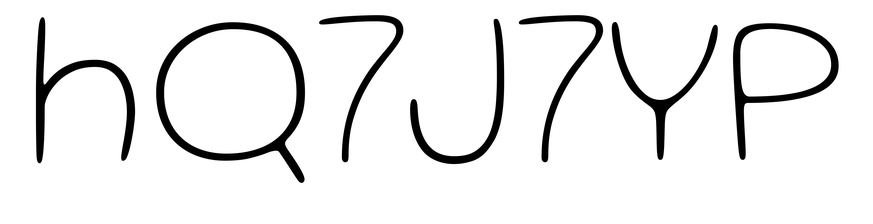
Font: Gluten_Thin